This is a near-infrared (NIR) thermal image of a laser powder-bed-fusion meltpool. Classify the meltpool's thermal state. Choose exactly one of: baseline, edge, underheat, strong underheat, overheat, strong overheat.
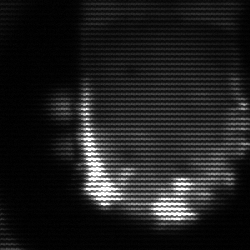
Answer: baseline